Aerial crown-view tile of a tropical tree (Barro Colorado Island, Panama), acquired 20250317:
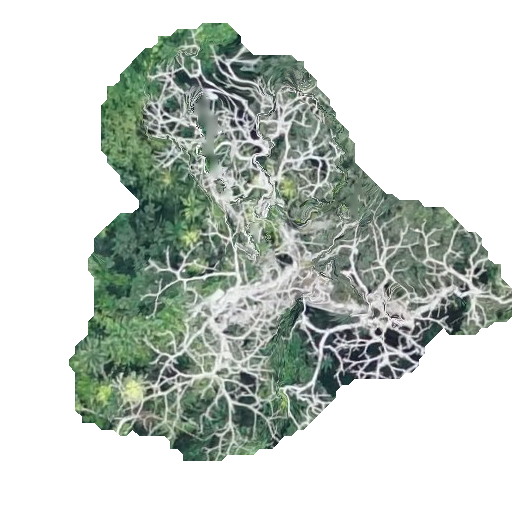
Species: Pseudobombax septenatum
GBIF accepted scientific name: Pseudobombax septenatum
Crown area: 174.063 m²